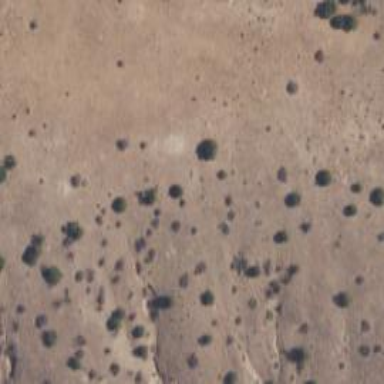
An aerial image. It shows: Patch of scrub vegetation.